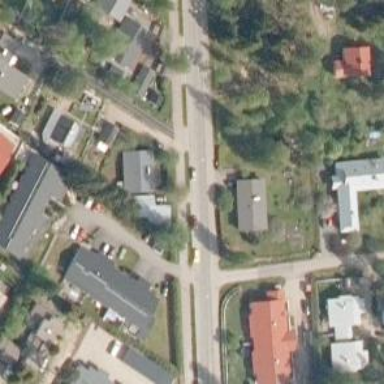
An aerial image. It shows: Cycleway.